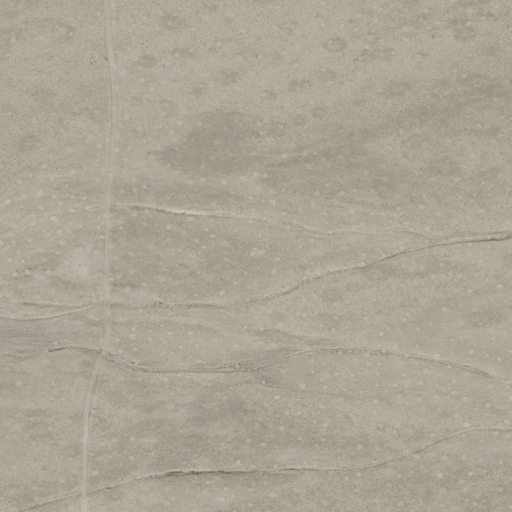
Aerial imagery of valley in Utah named Lawson Cove containing shrub and grassland